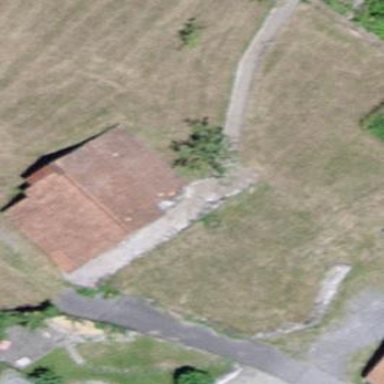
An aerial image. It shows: Barn.